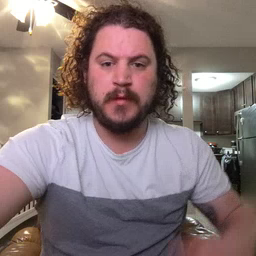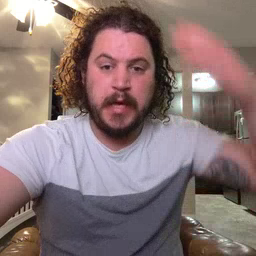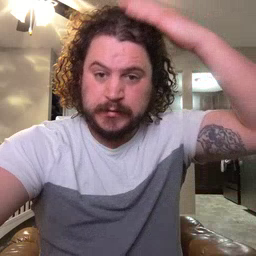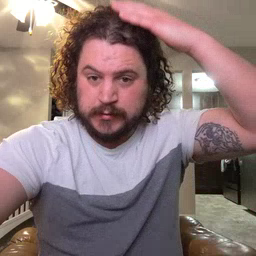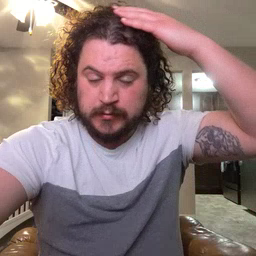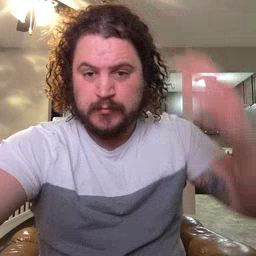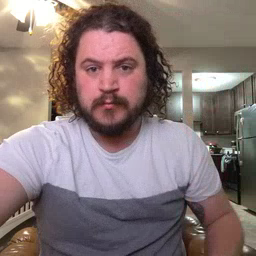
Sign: hat